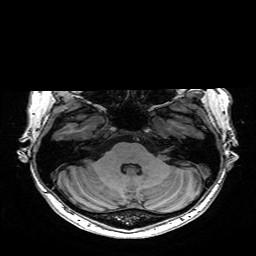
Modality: T1w
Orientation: coronal
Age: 21
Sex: female
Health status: healthy
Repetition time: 2.53 s
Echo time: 0.0034 s